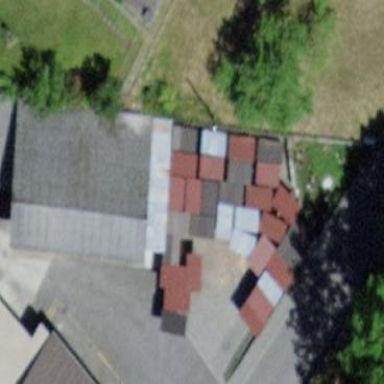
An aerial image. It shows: Garage.